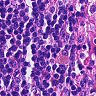
Metastatic tissue present: no